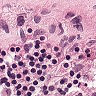
Metastatic tissue present: no